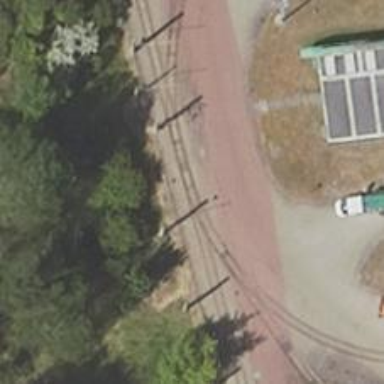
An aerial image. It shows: Railway switch with the turnout on the left side.